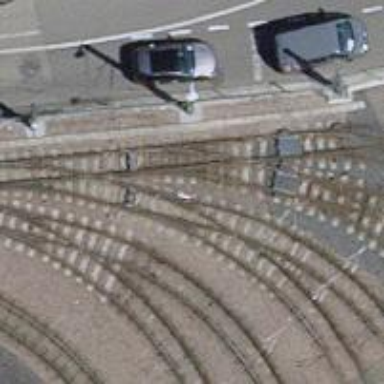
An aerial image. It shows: Tram railway running through yard with contact lines for electrification.